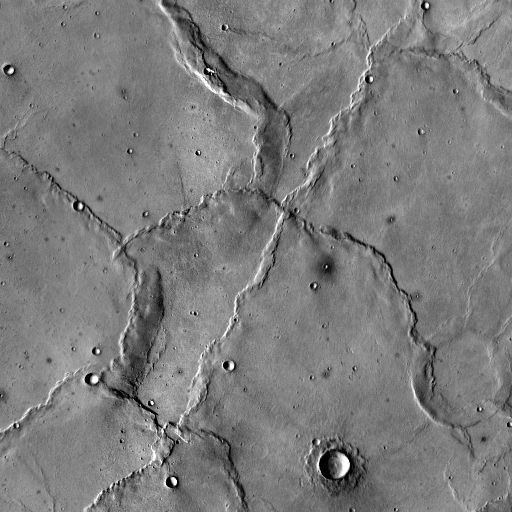
Crater classes present: Background, Other, Buried